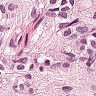
Metastatic tissue present: yes